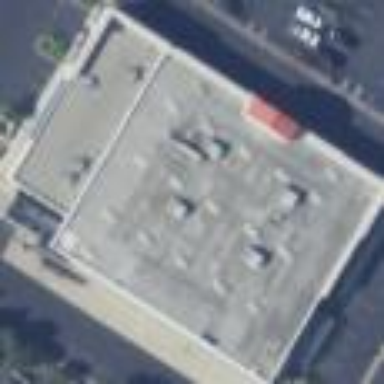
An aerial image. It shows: Retail building.